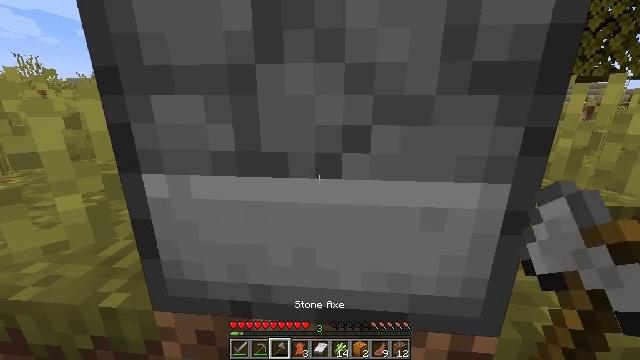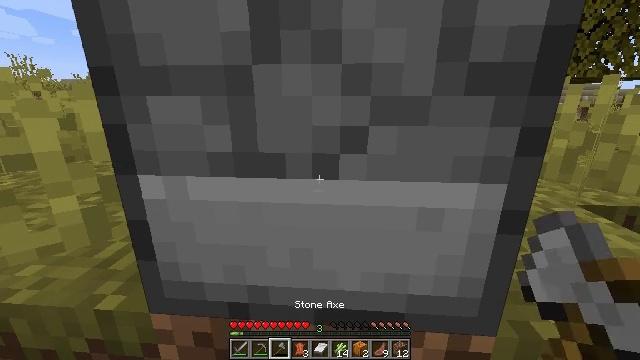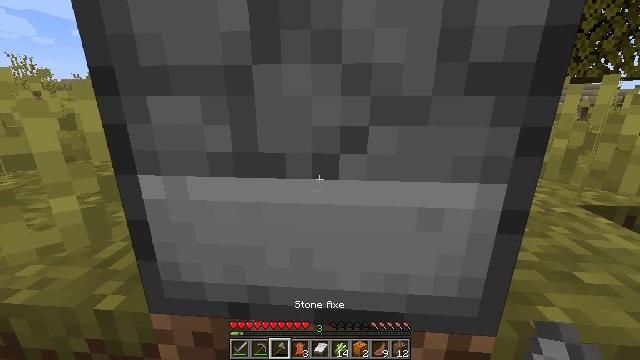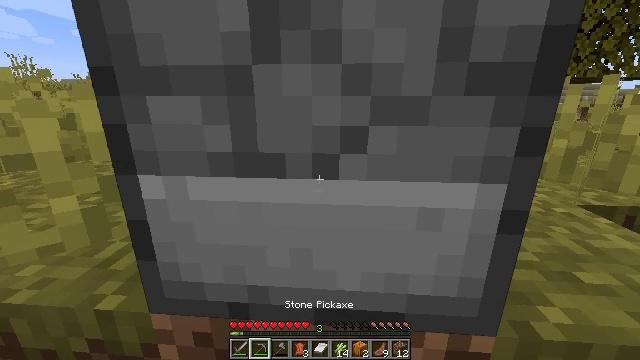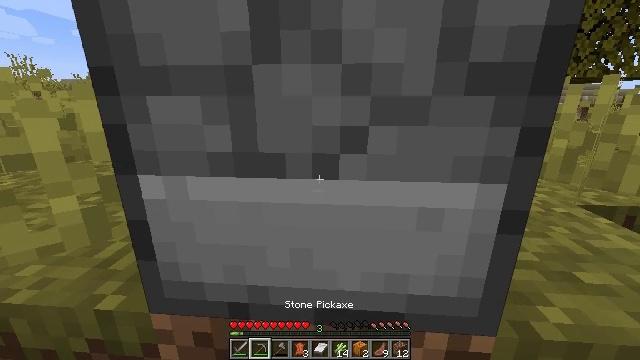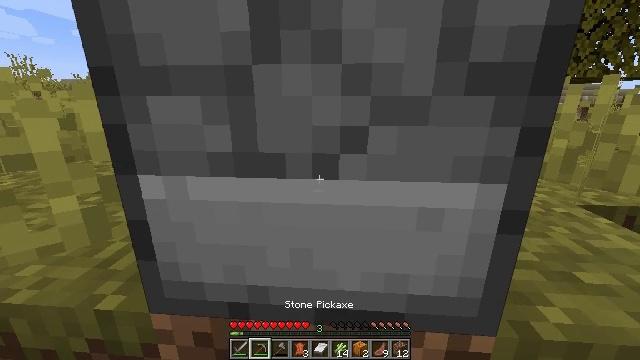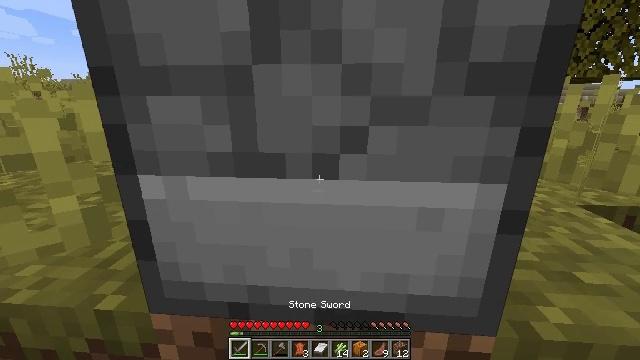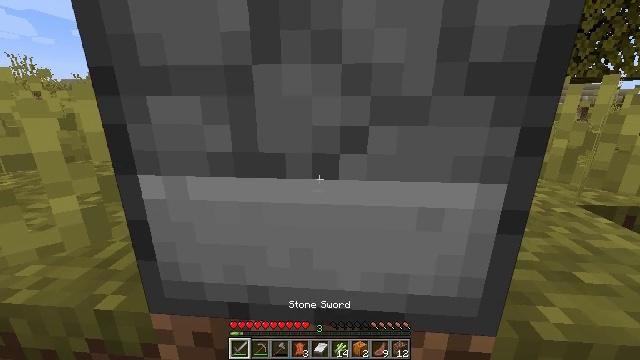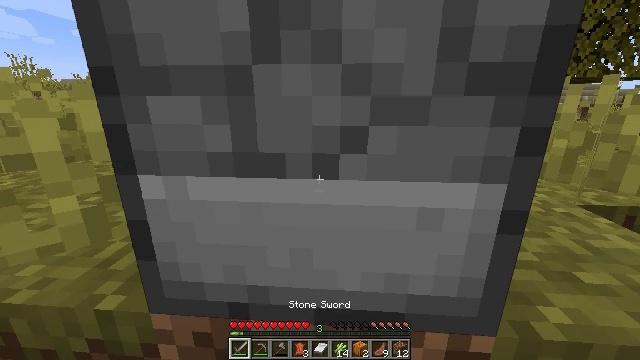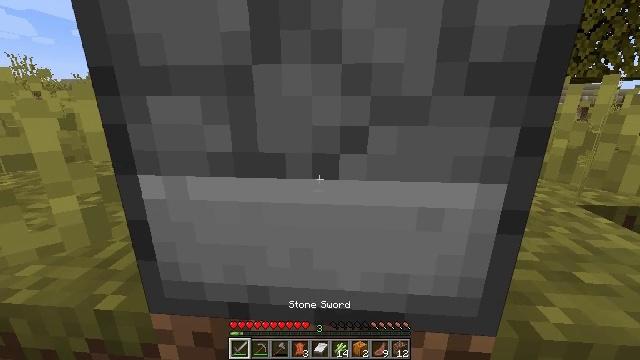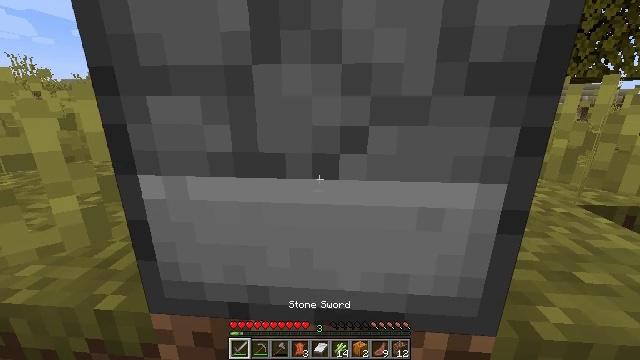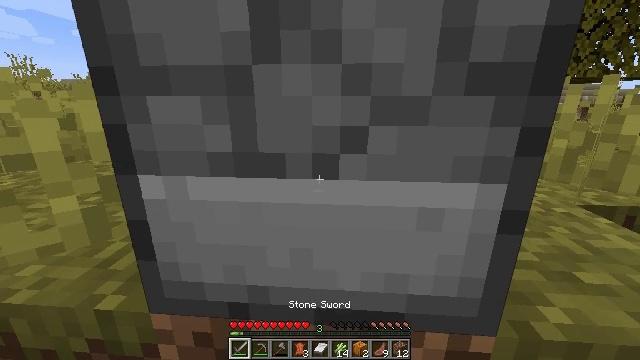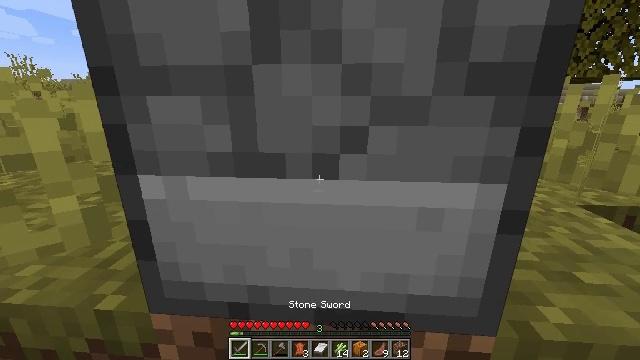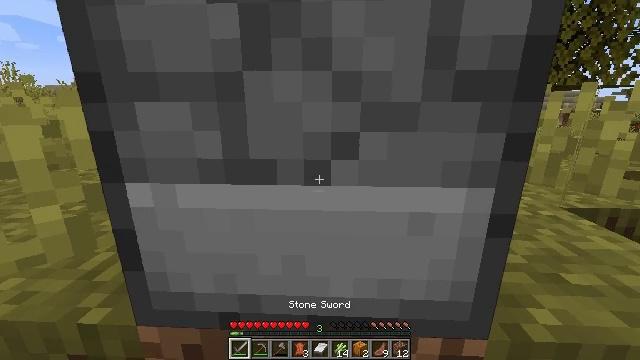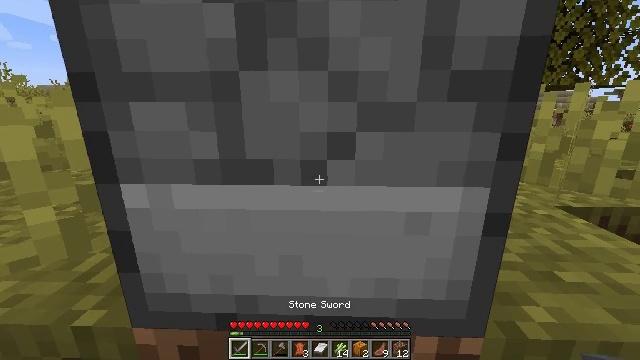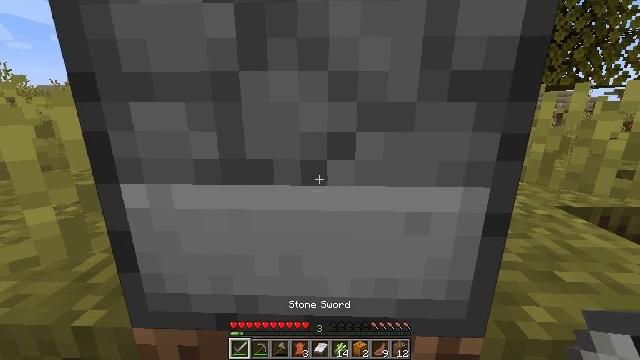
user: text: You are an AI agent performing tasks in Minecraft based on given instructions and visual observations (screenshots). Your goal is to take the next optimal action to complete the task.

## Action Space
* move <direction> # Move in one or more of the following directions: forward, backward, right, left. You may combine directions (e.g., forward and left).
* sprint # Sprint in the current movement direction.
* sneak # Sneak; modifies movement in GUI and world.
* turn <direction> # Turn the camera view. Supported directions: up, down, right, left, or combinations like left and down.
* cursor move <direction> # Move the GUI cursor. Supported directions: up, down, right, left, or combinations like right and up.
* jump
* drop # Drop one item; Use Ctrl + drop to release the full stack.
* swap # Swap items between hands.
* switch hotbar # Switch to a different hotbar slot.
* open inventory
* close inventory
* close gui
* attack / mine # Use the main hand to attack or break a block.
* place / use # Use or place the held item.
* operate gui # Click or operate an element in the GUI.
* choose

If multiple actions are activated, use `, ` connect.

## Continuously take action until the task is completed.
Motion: motion action
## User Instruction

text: Mine the furnace to collect it.
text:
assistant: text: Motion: no_op
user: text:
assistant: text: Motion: no_op
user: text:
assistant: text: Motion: no_op
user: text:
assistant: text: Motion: no_op
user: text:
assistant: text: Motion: no_op
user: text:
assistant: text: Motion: no_op
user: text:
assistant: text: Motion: no_op
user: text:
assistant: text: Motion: no_op
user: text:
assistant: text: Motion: no_op
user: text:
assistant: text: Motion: no_op
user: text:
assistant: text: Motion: no_op
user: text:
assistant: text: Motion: no_op
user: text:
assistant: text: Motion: turn right and up
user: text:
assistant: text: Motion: no_op
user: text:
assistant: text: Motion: no_op
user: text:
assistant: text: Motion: no_op
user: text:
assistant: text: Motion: no_op
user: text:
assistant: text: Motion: no_op
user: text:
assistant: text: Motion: no_op
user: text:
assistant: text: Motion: no_op
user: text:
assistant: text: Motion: no_op
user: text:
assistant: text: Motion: no_op
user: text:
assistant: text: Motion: turn up
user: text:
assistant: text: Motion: turn right and up
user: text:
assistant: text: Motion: turn right and up
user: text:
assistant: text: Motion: no_op
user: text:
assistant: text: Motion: attack / mine
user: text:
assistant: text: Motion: attack / mine
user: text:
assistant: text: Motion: attack / mine
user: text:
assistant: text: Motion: attack / mine